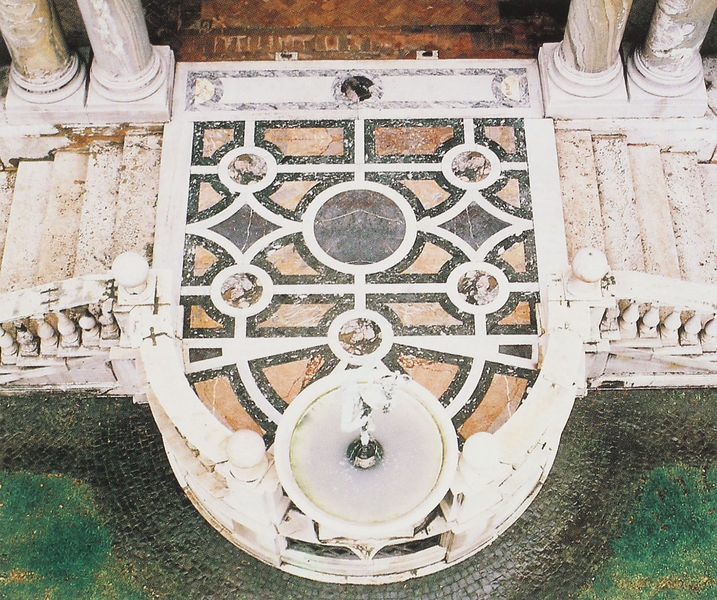
Titel: Villa Medici in Rom
Künstler: Annibale Lippi
Standort: Rom, Villa Medici (EU - I - Latium)
Schlagwörter: wasser, weiß, grün, ocker, braun, marmor, schwarz, säule, säulen, gras, rasen, muster, architektur, stein, boden, brunnen, kreis, statue, terrasse, pflaster, fußboden, vogelperspektive, treppe, treppen, aufgang, geländer, stufe, stufen, foto, eingang, portal, villa, basis, geometrie, fot, treppenaufgang, kopsteinpflaster, pflasterweg, stife